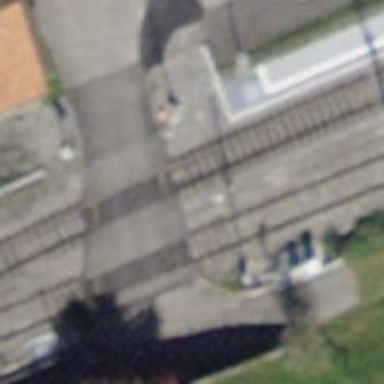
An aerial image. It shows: Level crossing on the railway with lights.